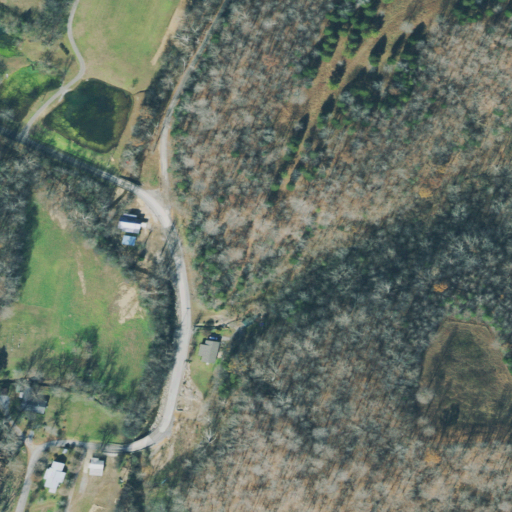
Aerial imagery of valley in Tennessee named Rochelle Hollow containing deciduous forest, pasture, open development, mixed forest, low intensity development, medium intensity development, and open water